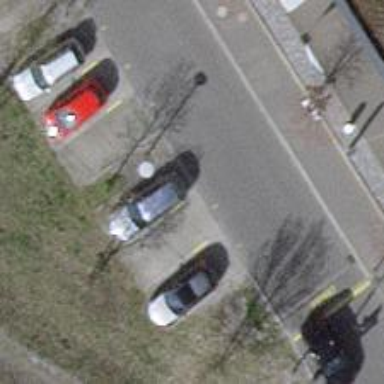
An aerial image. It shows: Parking available on the street side.